Interaction volume radius: 5 \u00c5
Interaction volume height: 20 \u00c5
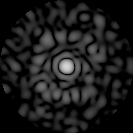
Disorder parameter: 0.8125